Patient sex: M
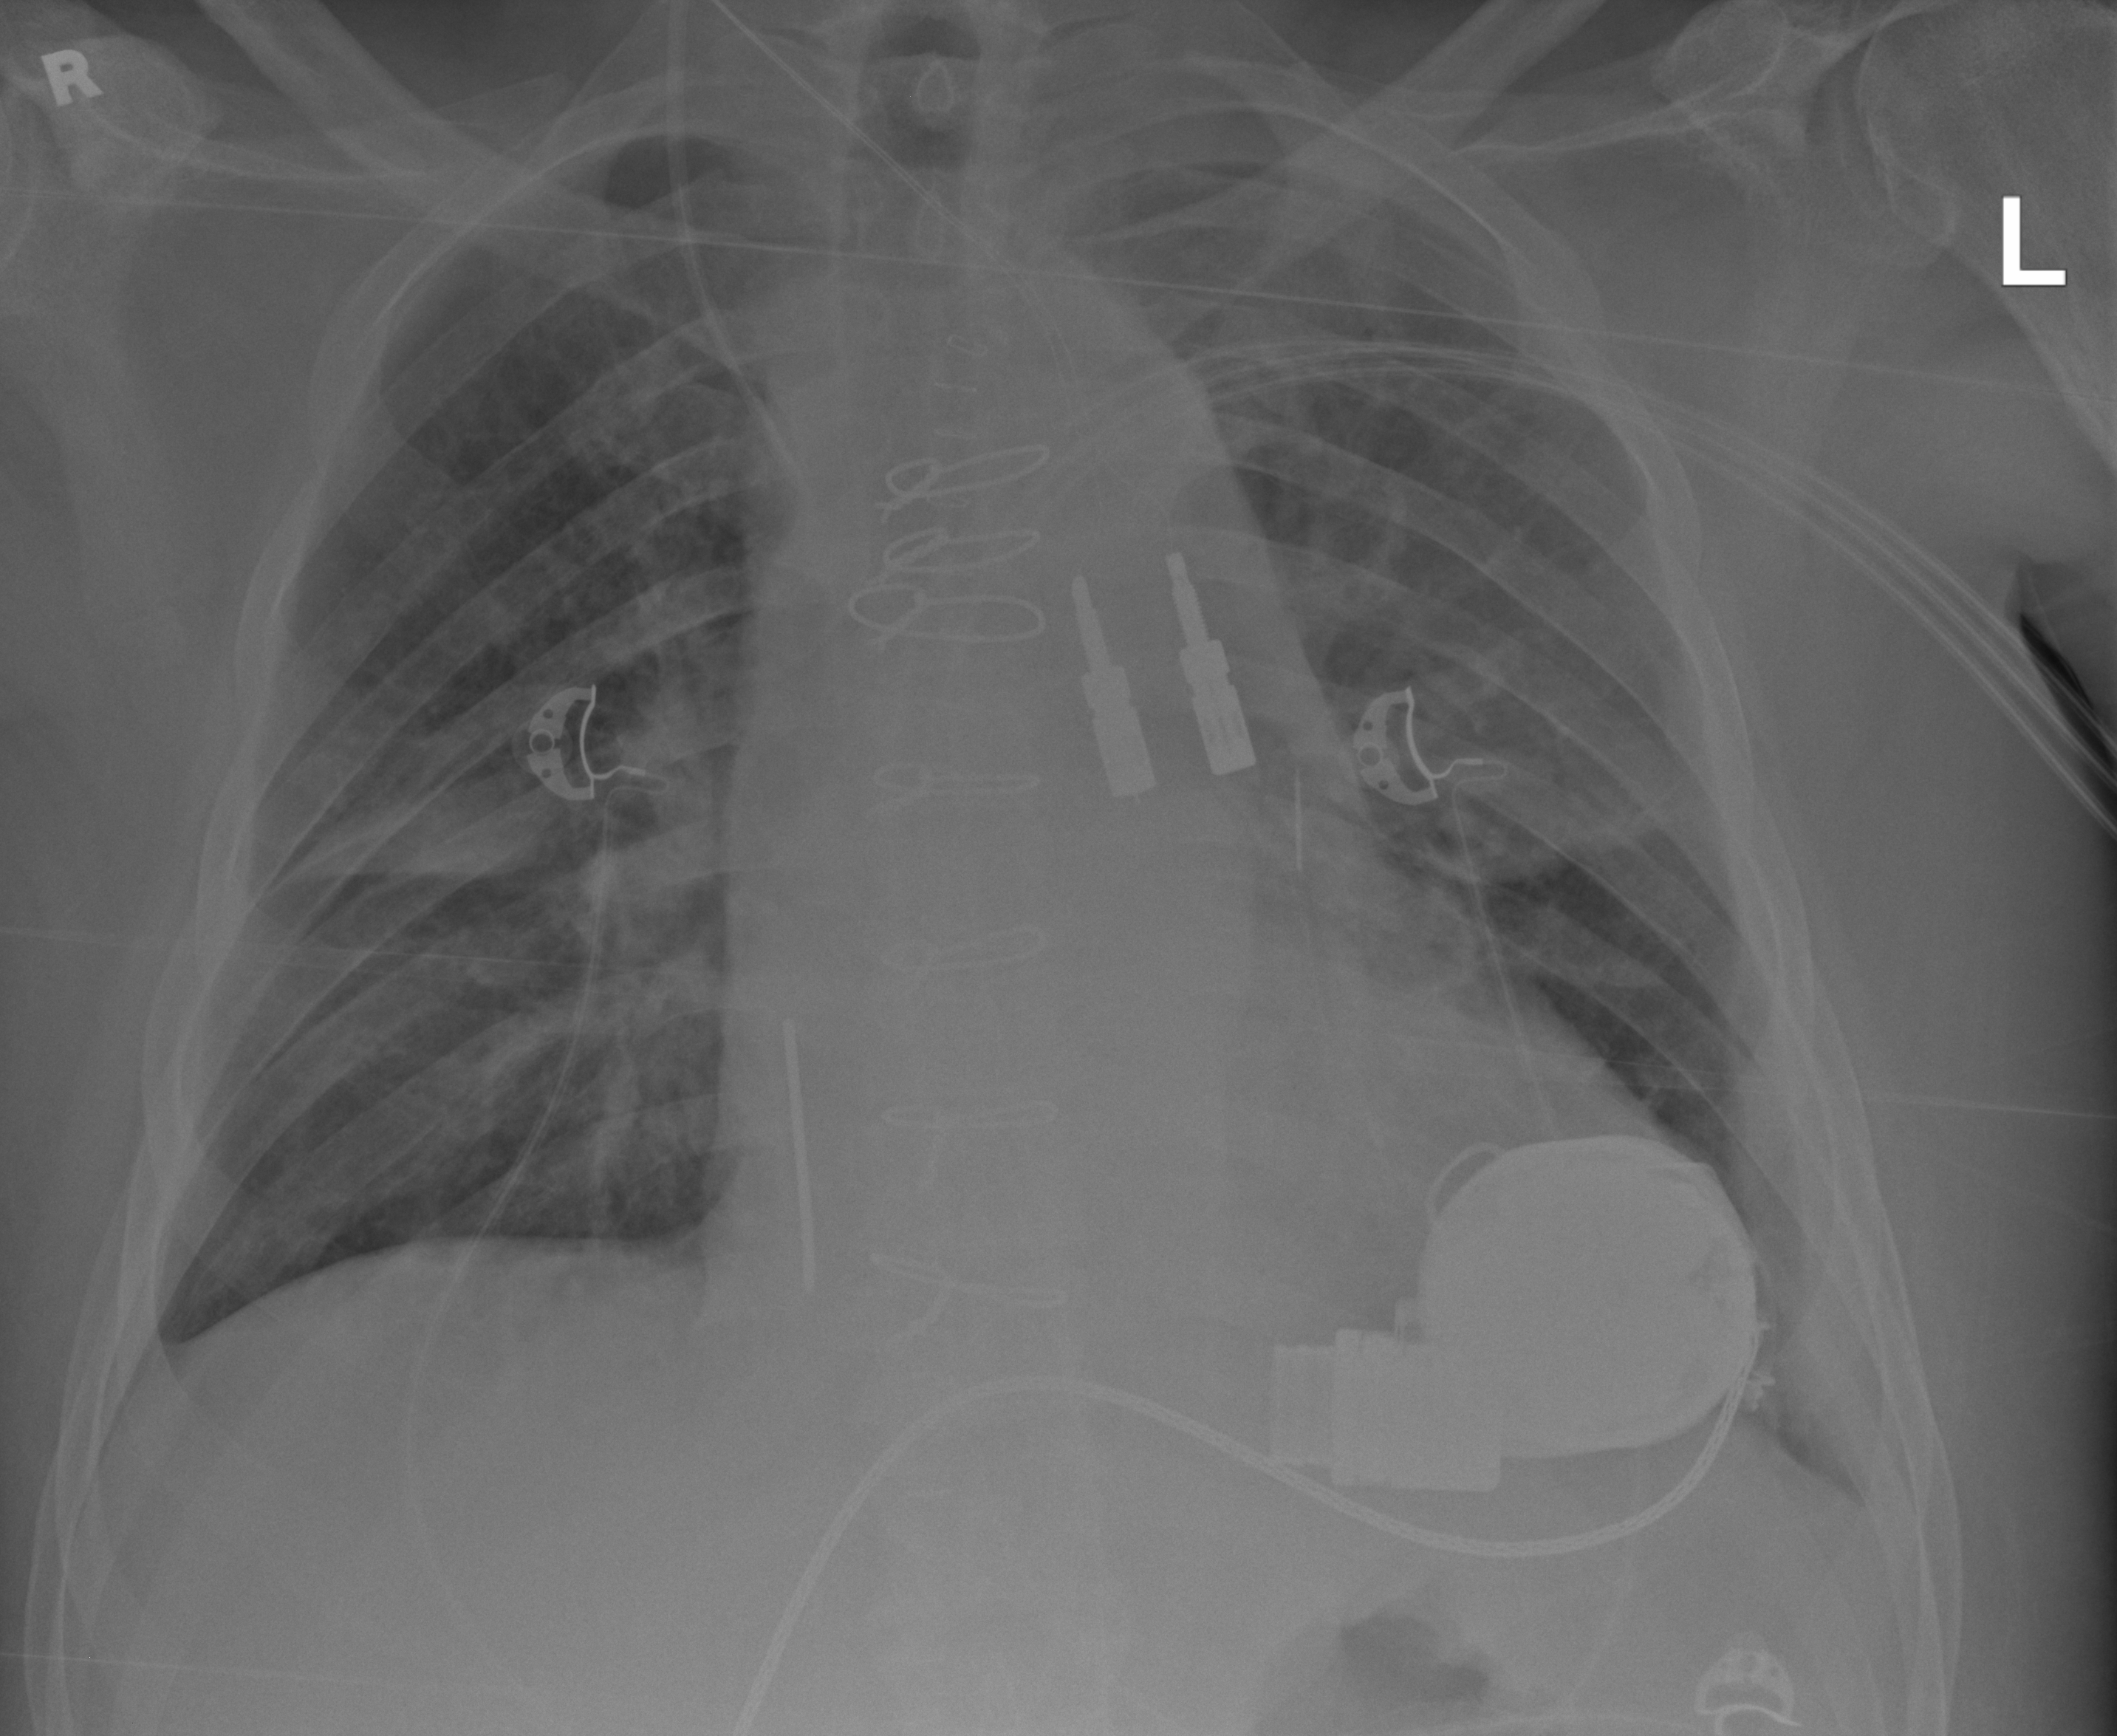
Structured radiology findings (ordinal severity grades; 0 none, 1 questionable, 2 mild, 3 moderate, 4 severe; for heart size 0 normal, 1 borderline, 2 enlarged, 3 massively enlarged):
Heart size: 1
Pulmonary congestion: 2
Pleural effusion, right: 1
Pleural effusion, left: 1
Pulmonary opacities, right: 1
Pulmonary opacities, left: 0
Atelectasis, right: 2
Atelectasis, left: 0